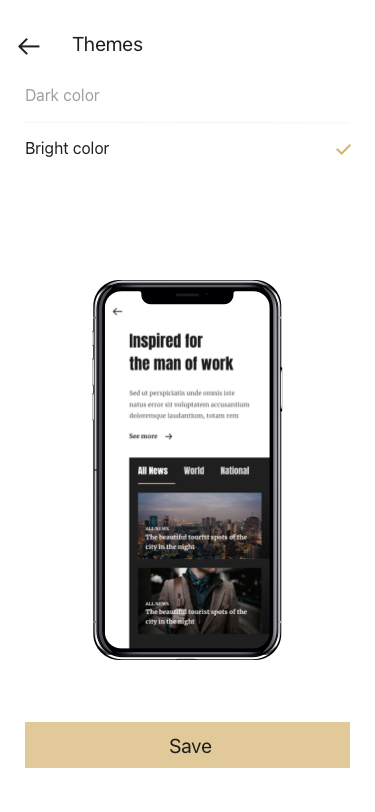
Text in this UI design:
Save
Dark color
Bright color
Themes